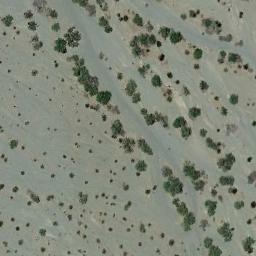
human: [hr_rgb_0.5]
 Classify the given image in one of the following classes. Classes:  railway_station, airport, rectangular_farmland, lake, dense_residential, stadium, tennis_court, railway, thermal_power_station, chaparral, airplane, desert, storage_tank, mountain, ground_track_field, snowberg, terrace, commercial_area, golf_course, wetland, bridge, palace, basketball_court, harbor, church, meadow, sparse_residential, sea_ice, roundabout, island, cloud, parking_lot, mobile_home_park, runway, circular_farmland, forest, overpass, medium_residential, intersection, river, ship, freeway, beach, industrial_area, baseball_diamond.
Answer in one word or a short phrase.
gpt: chaparral